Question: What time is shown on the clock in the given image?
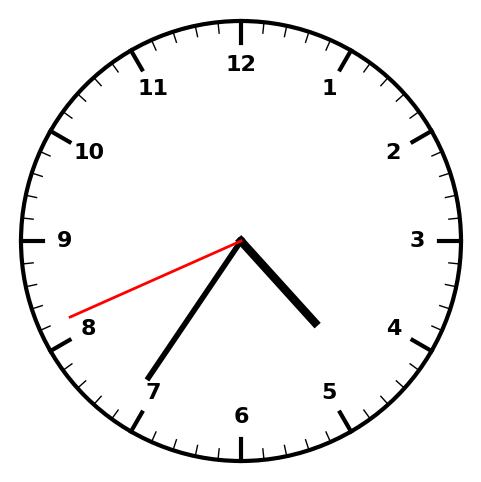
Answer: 04:35:41